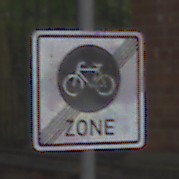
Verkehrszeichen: EndeFahrradzone
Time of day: MorningAfternoon
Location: Outdoor (Urban)
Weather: Overcast
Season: NotSpecified
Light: Natural